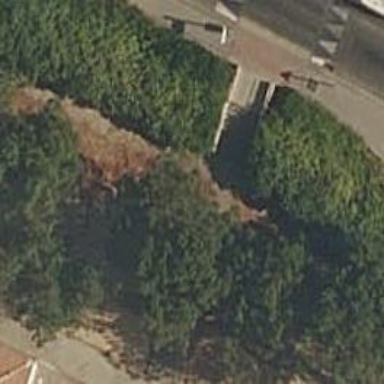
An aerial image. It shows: Wall barrier.